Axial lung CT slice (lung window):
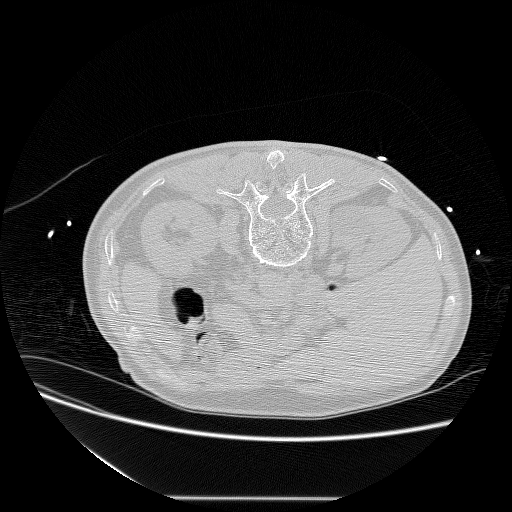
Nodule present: no